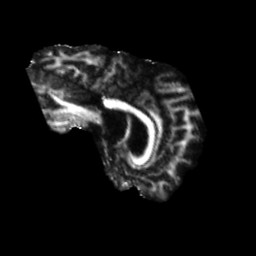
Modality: FA
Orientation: sagittal
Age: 74
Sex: male
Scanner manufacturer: siemens
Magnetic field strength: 3 T
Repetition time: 5.47 s
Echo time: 0.0854 s